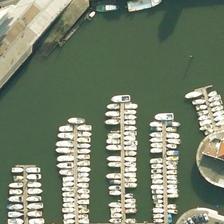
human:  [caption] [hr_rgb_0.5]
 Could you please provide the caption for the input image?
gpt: many boats are orderly in a port near a wharf .

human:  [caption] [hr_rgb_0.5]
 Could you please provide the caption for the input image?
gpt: many boats are orderly in a port near a wharf .

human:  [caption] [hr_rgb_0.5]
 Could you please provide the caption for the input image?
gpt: many boats are orderly in a port near a wharf .

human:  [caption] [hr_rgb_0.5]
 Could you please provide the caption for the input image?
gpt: many boats are orderly in a port near a wharf .

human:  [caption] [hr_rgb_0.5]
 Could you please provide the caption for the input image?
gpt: many boats are orderly in a port near a wharf .